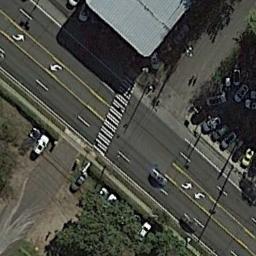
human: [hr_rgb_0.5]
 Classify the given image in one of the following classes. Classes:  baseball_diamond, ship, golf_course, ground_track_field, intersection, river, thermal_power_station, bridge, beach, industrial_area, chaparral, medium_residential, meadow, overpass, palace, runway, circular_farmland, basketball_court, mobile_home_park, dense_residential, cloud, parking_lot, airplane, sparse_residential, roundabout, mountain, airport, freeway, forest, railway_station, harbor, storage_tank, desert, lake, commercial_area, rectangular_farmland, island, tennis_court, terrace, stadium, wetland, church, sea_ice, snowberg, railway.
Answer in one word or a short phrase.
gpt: freeway